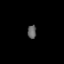
Tissue: lung
Cell type: Others
Senescence score: 0.5487
Nuclear area (px): 116
Mean DAPI intensity: 98